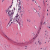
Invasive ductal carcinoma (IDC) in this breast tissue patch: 1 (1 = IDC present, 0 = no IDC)